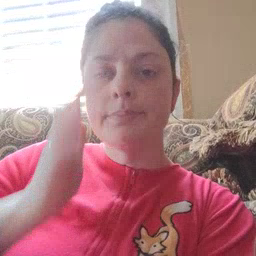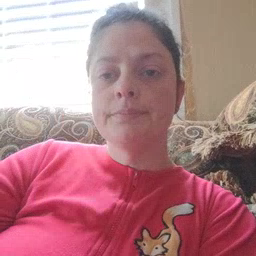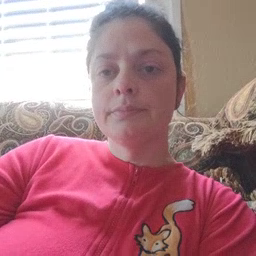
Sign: bed